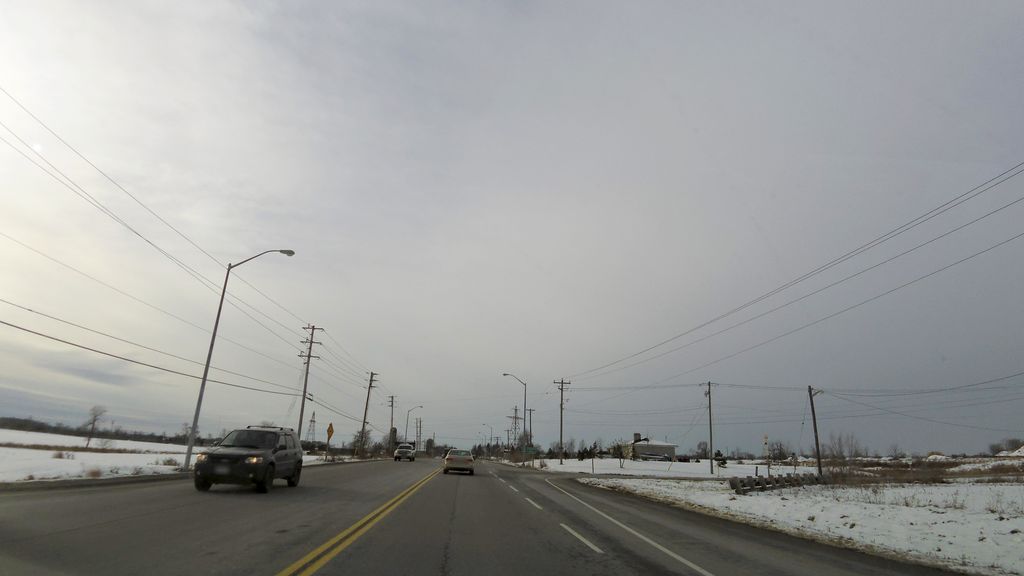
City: hamilton